Field crop: maize
Growth stage: 2
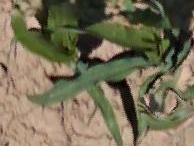
Species: maize